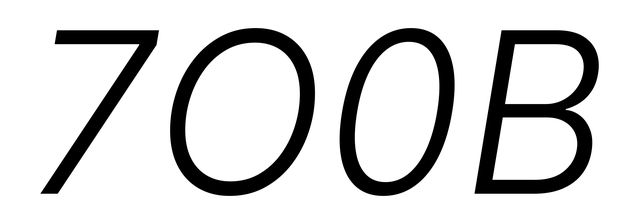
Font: Inter-Italic_Light_Italic